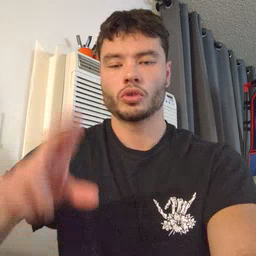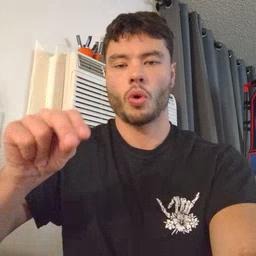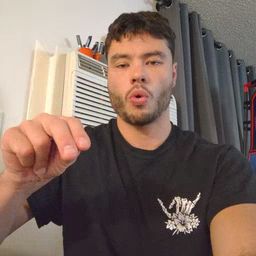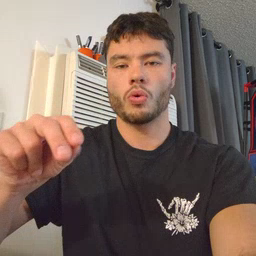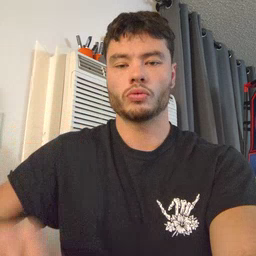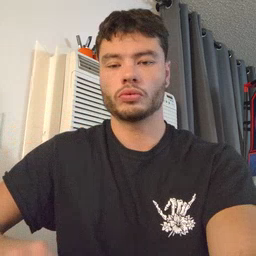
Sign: no